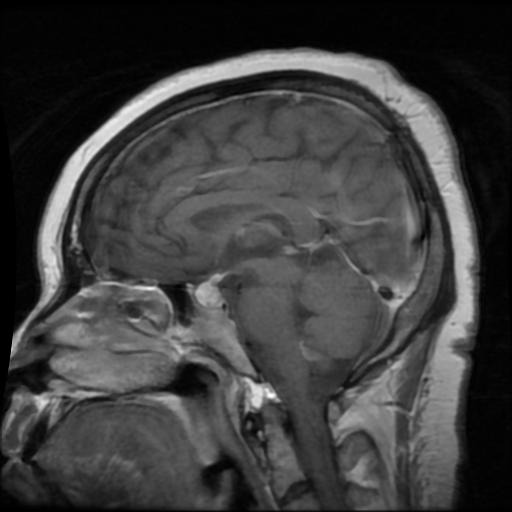
Label: pituitary